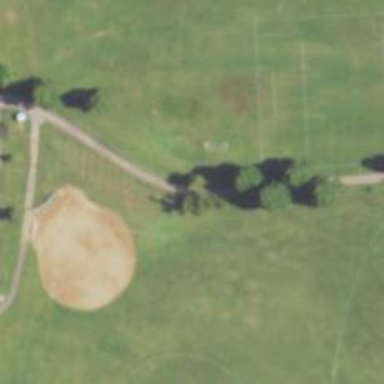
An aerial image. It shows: Dirt baseball pitch for leisure and sports activities.